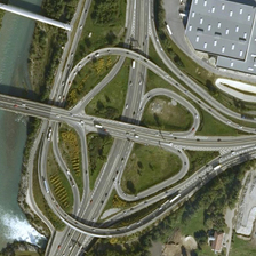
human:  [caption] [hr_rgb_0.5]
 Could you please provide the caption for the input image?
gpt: There is a bridge over the river.

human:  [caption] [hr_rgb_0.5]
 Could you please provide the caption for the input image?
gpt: There is a bridge over the river.

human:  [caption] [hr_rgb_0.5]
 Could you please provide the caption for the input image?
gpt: There is a bridge over the river.

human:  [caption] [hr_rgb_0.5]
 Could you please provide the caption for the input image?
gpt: There is a bridge over the river.

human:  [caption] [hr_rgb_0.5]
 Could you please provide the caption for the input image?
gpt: There is a bridge over the river.